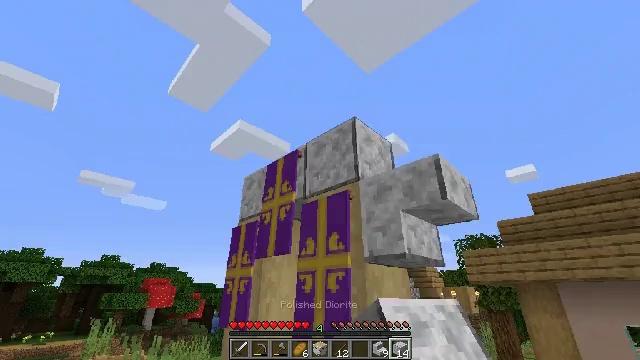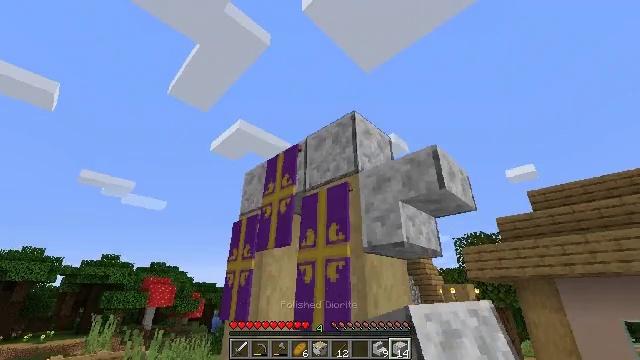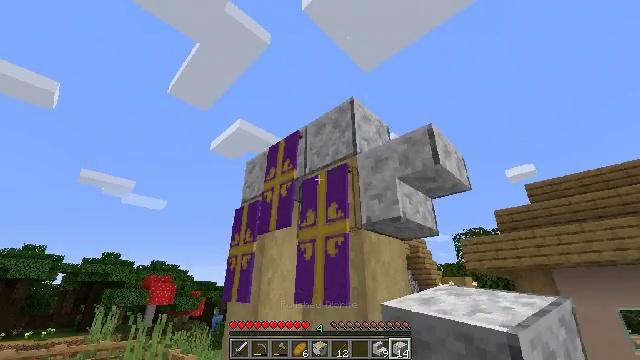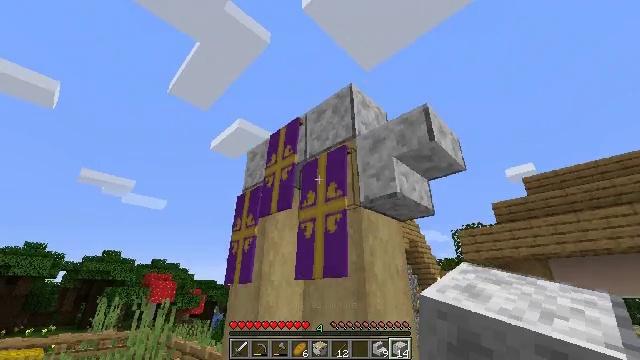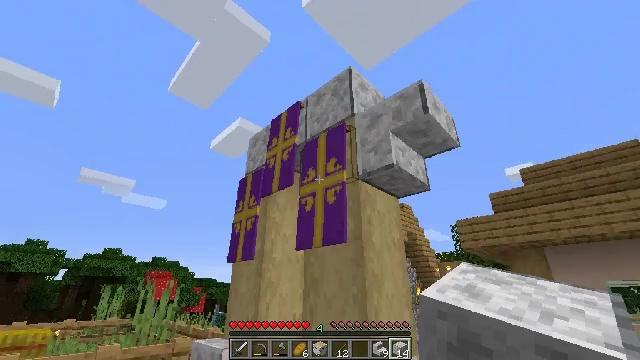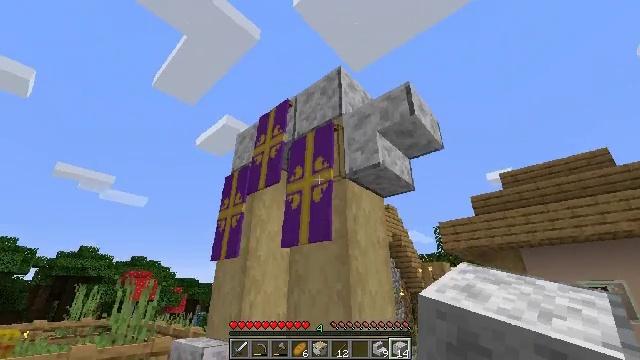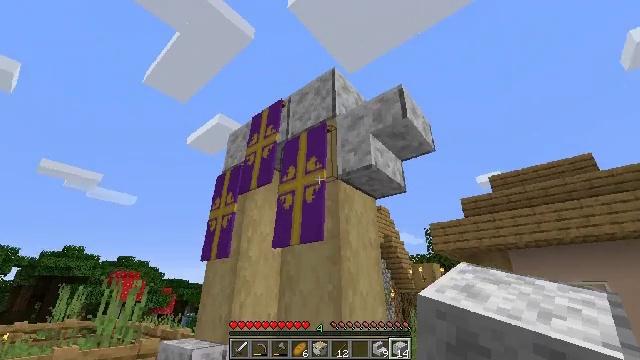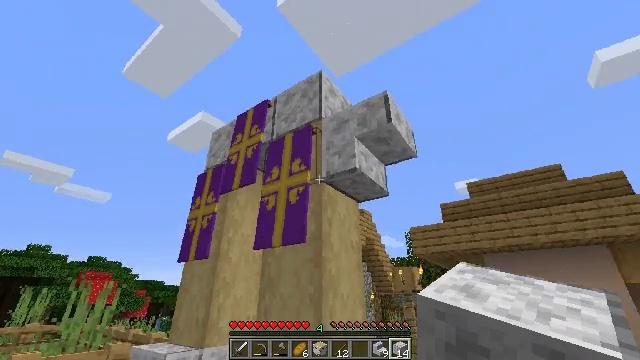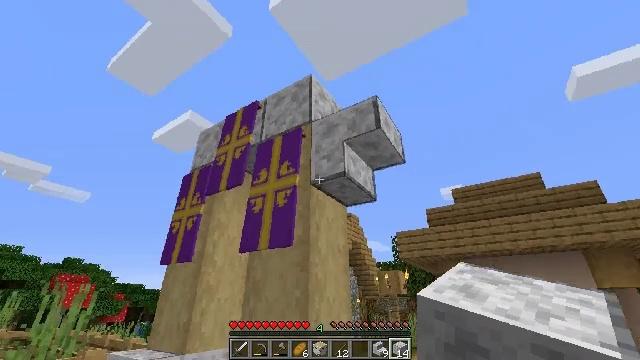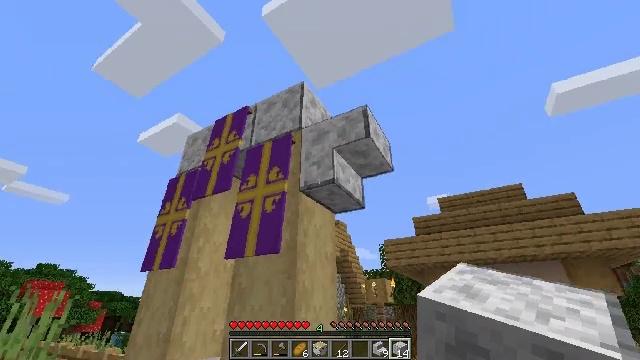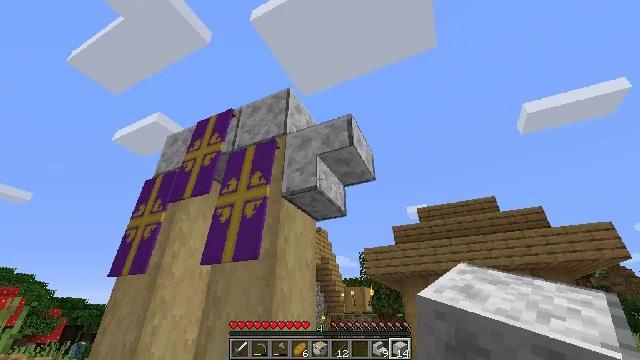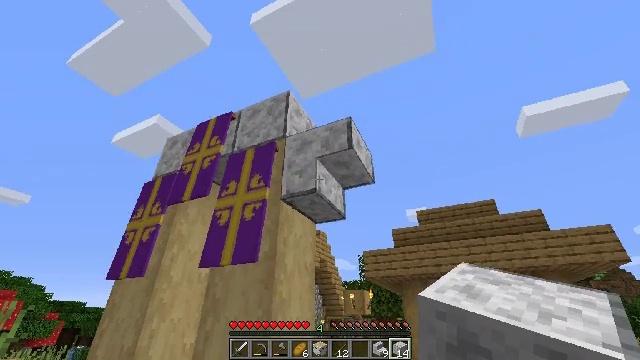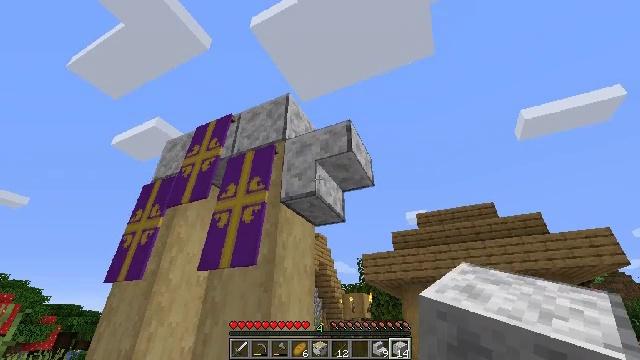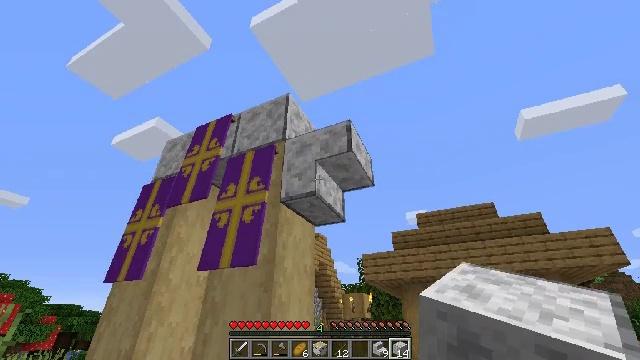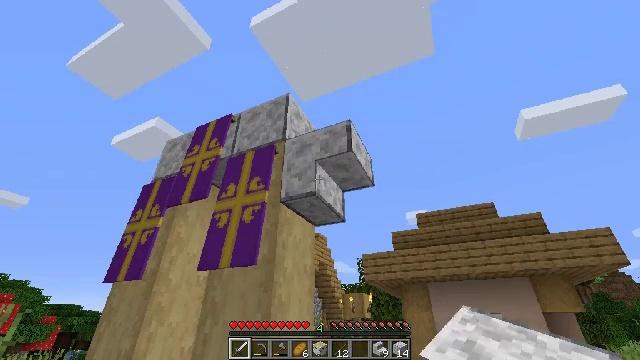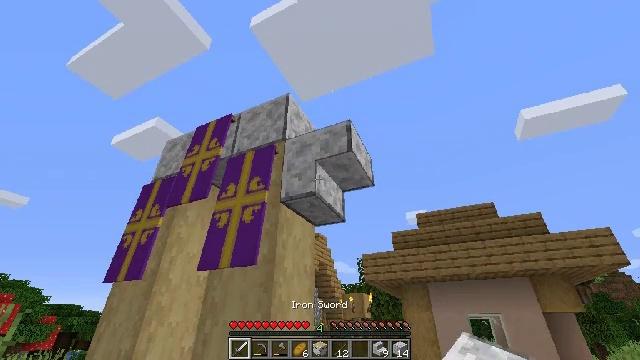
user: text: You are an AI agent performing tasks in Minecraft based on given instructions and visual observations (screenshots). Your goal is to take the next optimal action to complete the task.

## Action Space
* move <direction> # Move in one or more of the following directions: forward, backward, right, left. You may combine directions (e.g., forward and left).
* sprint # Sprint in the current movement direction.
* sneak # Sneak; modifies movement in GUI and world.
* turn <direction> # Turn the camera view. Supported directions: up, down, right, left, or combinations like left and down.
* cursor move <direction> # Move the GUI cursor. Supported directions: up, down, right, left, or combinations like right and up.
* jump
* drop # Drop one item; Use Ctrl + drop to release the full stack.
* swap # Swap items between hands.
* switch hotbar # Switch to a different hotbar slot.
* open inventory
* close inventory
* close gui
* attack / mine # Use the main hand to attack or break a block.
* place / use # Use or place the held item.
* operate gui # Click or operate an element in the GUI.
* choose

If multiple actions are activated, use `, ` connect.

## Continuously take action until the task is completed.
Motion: motion action
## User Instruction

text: Break the polished diorite stairs to collect it.
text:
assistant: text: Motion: no_op
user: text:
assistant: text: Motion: no_op
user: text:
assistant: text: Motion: no_op
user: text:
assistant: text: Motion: no_op
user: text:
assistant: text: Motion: turn right
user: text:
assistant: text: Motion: turn right
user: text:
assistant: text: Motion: turn right
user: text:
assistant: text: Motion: turn right
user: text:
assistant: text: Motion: turn right and up
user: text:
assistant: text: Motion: turn right and up
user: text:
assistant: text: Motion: no_op
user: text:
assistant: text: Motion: no_op
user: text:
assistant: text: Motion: no_op
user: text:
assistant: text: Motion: switch to hotbar 1
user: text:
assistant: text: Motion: switch to hotbar 1
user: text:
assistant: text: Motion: switch to hotbar 1
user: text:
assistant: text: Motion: attack / mine
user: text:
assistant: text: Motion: attack / mine
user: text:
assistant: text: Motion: attack / mine
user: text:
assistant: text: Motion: attack / mine
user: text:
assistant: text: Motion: attack / mine
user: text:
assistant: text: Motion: attack / mine
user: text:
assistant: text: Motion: attack / mine
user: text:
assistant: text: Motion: attack / mine
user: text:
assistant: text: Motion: attack / mine, switch to hotbar 2
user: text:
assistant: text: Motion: attack / mine, switch to hotbar 2
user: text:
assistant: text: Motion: attack / mine, switch to hotbar 2
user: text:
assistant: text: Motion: attack / mine
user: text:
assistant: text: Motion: attack / mine
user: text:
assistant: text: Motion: attack / mine